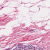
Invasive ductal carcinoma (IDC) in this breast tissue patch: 0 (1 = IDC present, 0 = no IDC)